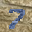
Label: 7